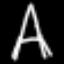
Label: The Eiffel Tower